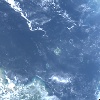
Label: water